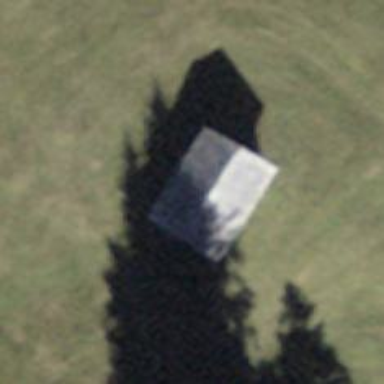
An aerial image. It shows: Rural barn.